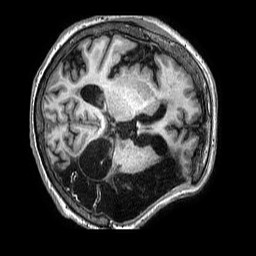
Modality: T1w
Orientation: axial
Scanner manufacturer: philips
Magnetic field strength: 3 T
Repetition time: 0.006608 s
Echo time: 0.002984 s